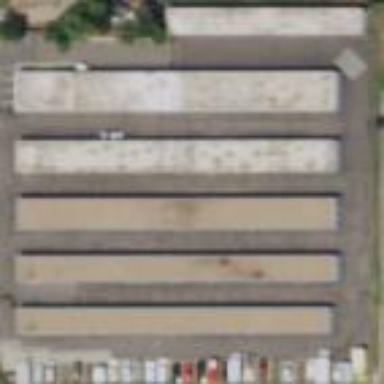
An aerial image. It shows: Storage rental shop.